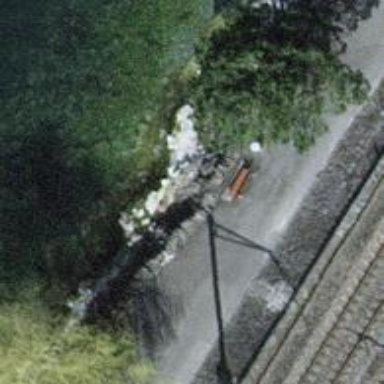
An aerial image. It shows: Bench.